Question: I use AFnetworking to load locations in the first view of my iOS app
'''
LocationTableViewController.m
[[LocationApiClient sharedInstance] getPath:@"locations.json" parameters:nil
success:^(AFHTTPRequestOperation *operation, id response) {
NSLog(@"Response: %@", response);
NSMutableArray *results = [NSMutableArray array];
for (id locationDictionary in response) {
Location *location = [[Location alloc] initWithDictionary:locationDictionary];
[results addObject:location];
}
self.results = results;
[self.tableView reloadData];
}
failure:^(AFHTTPRequestOperation *operation, NSError *error) {
NSLog(@"Error fetching locations!");
NSLog(@"%@", error);
}];
'''
The response from the api is
'''
{
"created_at" = "2013-02-23T19:17:37Z";
id = 1;
lat = "51.463842";
long = "-0.6504559999999628";
name = Legoland;
"street_address" = "Winkfield Road, Windsor, United Kingdom";
"updated_at" = "2013-02-23T19:17:37Z";
},
'''
I display the name and street_address

When a user clicks on a location the iOS app segues to the BeerTableViewController. I would like to retrieve the clicked on locations beer list using something like this request.
'''
BeerTableViewController.m
NSString *path = [NSString stringWithFormat:@"locations/%@/beers.json",
[dictionary objectForKey:@"location_id"]];
[[LocationApiClient sharedInstance] getPath:path parameters:nil
success:^(AFHTTPRequestOperation *operation, id response) {
NSLog(@"Response: %@", response);
NSMutableArray *results = [NSMutableArray array];
for (id beerDictionary in response) {
Beer *beer = [[Beer alloc] initWithDictionary:beerDictionary];
[results addObject:beer];
}
self.results = results;
[self.tableView reloadData];
}
failure:^(AFHTTPRequestOperation *operation, NSError *error) {
NSLog(@"Error fetching beers!");
NSLog(@"%@", error);
}];
'''
I'm not sure how to pass the location_id value from the LocationTableViewController cell when a user clicks it so that it fills the getPath url with the appropriate value. Clicking on location 1 would set the getPath url in BeerTableViewController to '@"locations/1/beers.json'
The response I get back from this request is
'''
{
"created_at" = "2013-02-23T19:27:10Z";
description = Awesome;
id = 2;
"location_id" = 1;
name = Pliny the Elder;
price = "3.50";
style = IPA;
"updated_at" = "2013-02-23T19:27:10Z";
}
'''
Right now I just get errors 'Unknown receiver 'dictionary' No known class method for selector 'objectForKey'' in my BeerTableViewController.m request
'''
NSString *path = [NSString stringWithFormat:@"locations/%@/beers.json",
[dictionary objectForKey:@"location_id"]];
'''
Should I be setting this up in
'''
LocationTableViewController.m
- (void)tableView:(UITableView *)tableView didSelectRowAtIndexPath:(NSIndexPath *)indexPath
'''
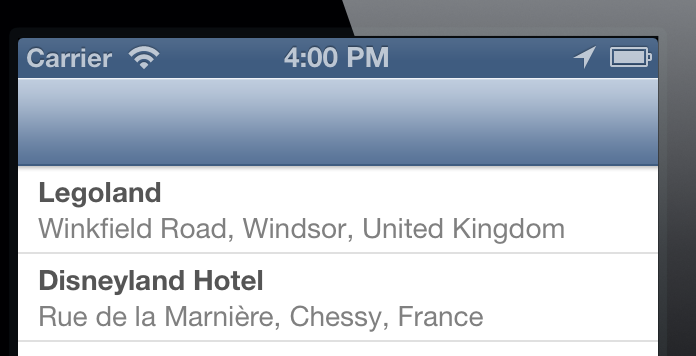
Answer: How about:
'''
NSString *path = [NSString stringWithFormat:@"locations/%@/beers.json",
[dictionary objectForKey:@"location_id"]];
[[LocationApiClient sharedInstance] getPath:path //....
'''